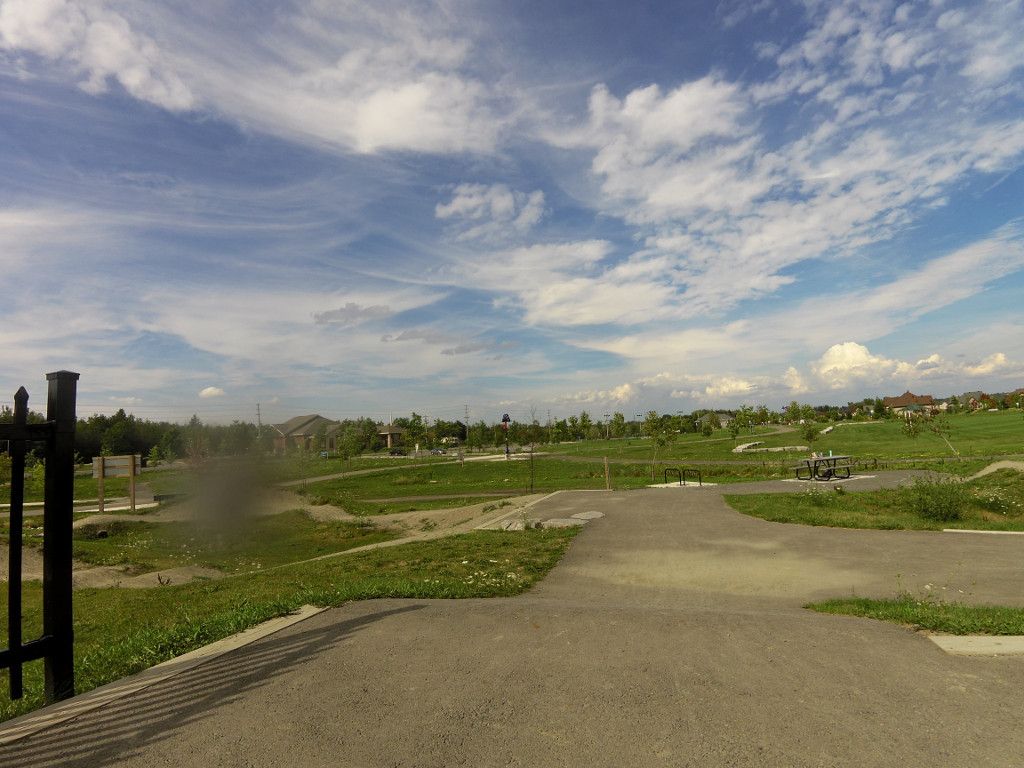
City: ottawa-gatineau